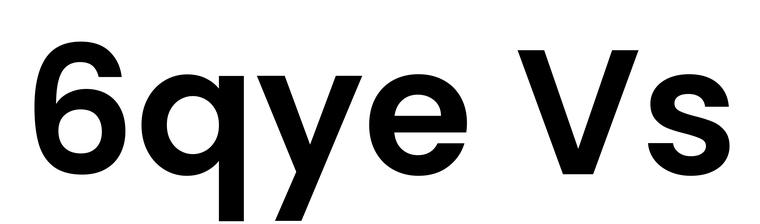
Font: Poppins-SemiBold